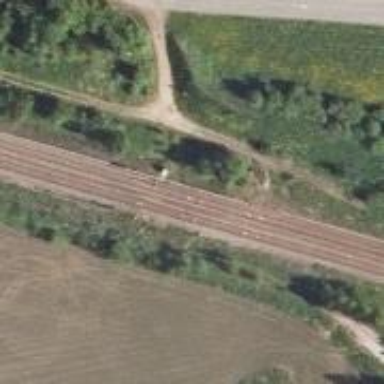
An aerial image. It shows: Railway track with continuous electrified contact lines.